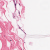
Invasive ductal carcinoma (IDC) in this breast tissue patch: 0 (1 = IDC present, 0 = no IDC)